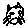
Label: cat